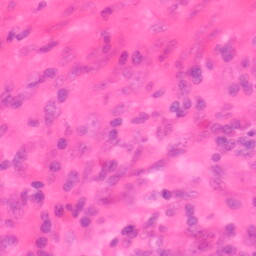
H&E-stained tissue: Colon